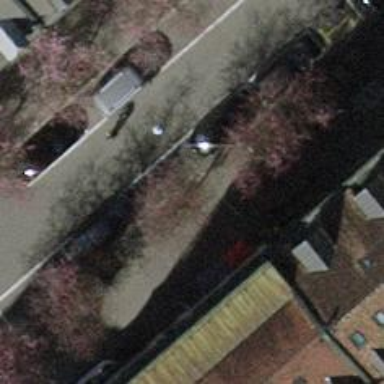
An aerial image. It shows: Parking lane designated for parking.